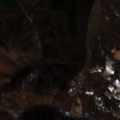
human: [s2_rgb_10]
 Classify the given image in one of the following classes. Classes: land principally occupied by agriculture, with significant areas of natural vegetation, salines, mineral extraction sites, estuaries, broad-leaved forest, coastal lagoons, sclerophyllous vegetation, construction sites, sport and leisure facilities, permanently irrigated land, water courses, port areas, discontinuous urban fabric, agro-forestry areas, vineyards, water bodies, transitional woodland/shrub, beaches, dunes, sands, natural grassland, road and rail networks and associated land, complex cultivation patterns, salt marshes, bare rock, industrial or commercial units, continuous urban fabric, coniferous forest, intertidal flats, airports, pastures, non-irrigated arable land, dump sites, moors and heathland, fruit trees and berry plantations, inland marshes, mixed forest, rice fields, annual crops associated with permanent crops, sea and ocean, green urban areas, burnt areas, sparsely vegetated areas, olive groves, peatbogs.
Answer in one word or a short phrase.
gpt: land principally occupied by agriculture, with significant areas of natural vegetation, broad-leaved forest, mixed forest, transitional woodland/shrub